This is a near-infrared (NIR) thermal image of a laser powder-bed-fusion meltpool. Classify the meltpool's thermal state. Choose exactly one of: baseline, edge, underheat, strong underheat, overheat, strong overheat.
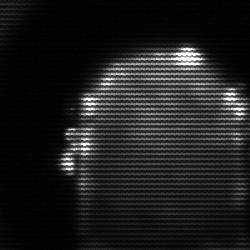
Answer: baseline